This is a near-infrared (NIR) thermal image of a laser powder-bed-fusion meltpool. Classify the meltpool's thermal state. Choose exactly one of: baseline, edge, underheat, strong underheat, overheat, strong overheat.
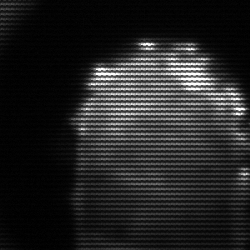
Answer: baseline